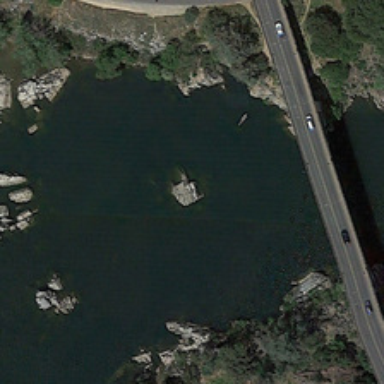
A long bridge is between the two mountains .